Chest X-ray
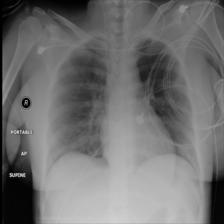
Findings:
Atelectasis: negative
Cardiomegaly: negative
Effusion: negative
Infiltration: negative
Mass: negative
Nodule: negative
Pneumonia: negative
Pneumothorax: negative
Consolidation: positive
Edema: negative
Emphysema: negative
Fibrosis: negative
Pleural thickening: negative
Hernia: negative